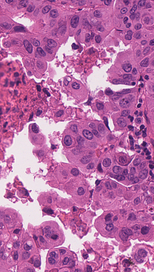
Tumor epithelial tissue: yes
Tumor-associated stroma tissue: yes
Normal tissue: no